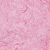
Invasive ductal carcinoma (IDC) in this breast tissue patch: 0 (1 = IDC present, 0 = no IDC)